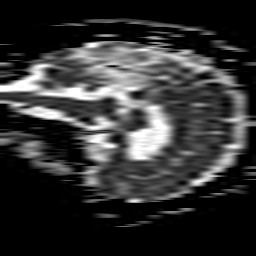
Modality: ADC
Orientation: sagittal
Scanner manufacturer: philips
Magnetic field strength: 1.5 T
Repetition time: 3.37 s
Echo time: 0.09255 s